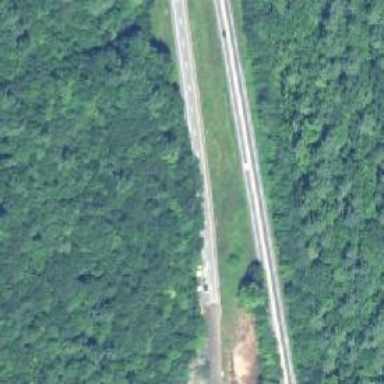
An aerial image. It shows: Motorway.